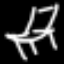
Label: chair